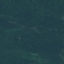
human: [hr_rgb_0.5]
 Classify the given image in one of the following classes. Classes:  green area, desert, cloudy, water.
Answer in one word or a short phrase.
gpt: green area